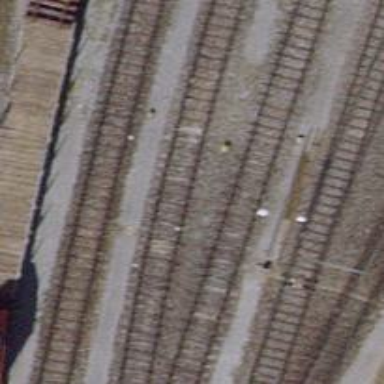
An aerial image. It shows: Single-track electrified railway siding with contact line.